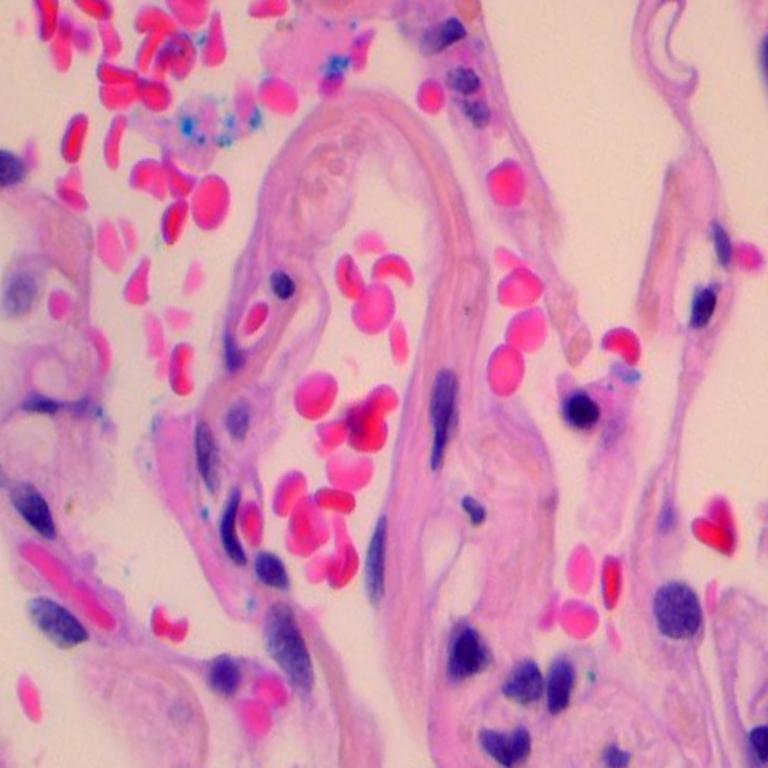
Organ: lung
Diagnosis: benign